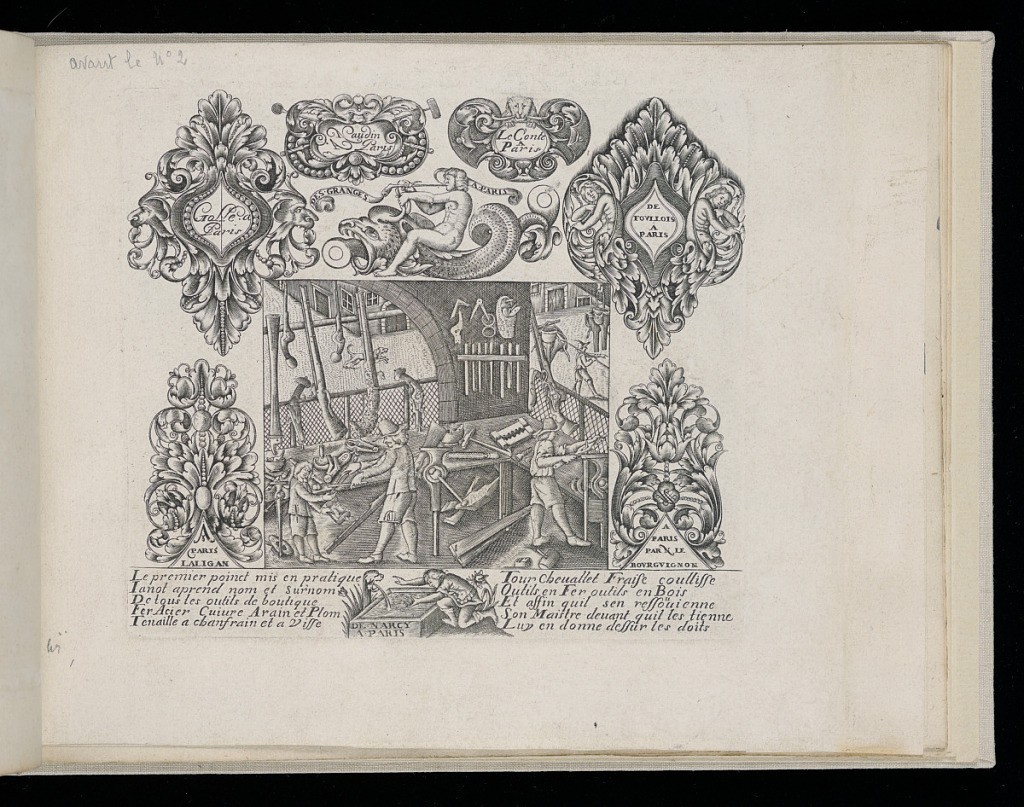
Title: Gunmakers Workshop Surrounded by Ornament and Names of Parisian Gunmakers
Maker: C. Jacquinet, French, active 1650 – 1660
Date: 1660
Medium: Engraving on laid paper
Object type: Print
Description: In the center, an interior view of a gunmakers workshop with two men and a young apprentice working with tools. Large workbench along the walls with open arched windows with a view onto the street. Gun parts and tools on the work bench/ desk with firearms leaning against a bar in front of the arched window. Names of Parisian gunmakers surrounding the scene, lettered within ornament and gun parts. Text lettered below. The ornament features grotesques, scrolling leaves (rinceaux), mascarons (masks), foliate scrolls, fleurons, fantastical animals, terminal figures, and cartouches.
The gunmakers listed include the following: Jean Chappus des Granges, Nicolas Le Conte, Mathieu de Foullois, Nicolas Laligan, François Golle, and Claude or Charles Naudin. (Names and biographical information listed by Herbert Houze, ‘Claude Roy: Graveur Sur Tous Metaux Au Chariot d'Or' Reprinted from the American Society of Arms Collectors Bulletin 2017,116:24-41)